Question: I want an extra description tag termed "Overview" for the product page under the nav nav-tabs class.
This is the complete Twig template code:
'''
<ul class="nav nav-tabs">
<li class="active"><a href="#tab-description" data-toggle="tab">{{ tab_description }}</a></li>
{% if attribute_groups %}
<li><a href="#tab-specification" data-toggle="tab">{{ tab_attribute }}</a></li>
{% endif %}
{% if review_status %}
<li><a href="#tab-review" data-toggle="tab">{{ tab_review }}</a></li>
{% endif %}
</ul>
<div class="tab-content">
<div class="tab-pane active" id="tab-description">{{ description }}</div>
{% if attribute_groups %}
<div class="tab-pane" id="tab-specification">
<table class="table table-bordered">
{% for attribute_group in attribute_groups %}
<thead>
<tr>
<td colspan="2"><strong>{{ attribute_group.name }}</strong></td>
</tr>
</thead>
<tbody>
{% for attribute in attribute_group.attribute %}
<tr>
<td>{{ attribute.name }}</td>
<td>{{ attribute.text }}</td>
</tr>
{% endfor %}
</tbody>
{% endfor %}
</table>
</div>
{% endif %}
{% if review_status %}
<div class="tab-pane" id="tab-review">
<form class="form-horizontal" id="form-review">
<div id="review"></div>
<h2>{{ text_write }}</h2>
{% if review_guest %}
<div class="form-group required">
<div class="col-sm-12">
<label class="control-label" for="input-name">{{ entry_name }}</label>
<input type="text" name="name" value="{{ customer_name }}" id="input-name" class="form-control" />
</div>
</div>
<div class="form-group required">
<div class="col-sm-12">
<label class="control-label" for="input-review">{{ entry_review }}</label>
<textarea name="text" rows="5" id="input-review" class="form-control"></textarea>
<div class="help-block">{{ text_note }}</div>
</div>
</div>
<div class="form-group required">
<div class="col-sm-12">
<label class="control-label">{{ entry_rating }}</label>
&nbsp;&nbsp;&nbsp; {{ entry_bad }}&nbsp;
<input type="radio" name="rating" value="1" />
&nbsp;
<input type="radio" name="rating" value="2" />
&nbsp;
<input type="radio" name="rating" value="3" />
&nbsp;
<input type="radio" name="rating" value="4" />
&nbsp;
<input type="radio" name="rating" value="5" />
&nbsp;{{ entry_good }}</div>
</div>
{{ captcha }}
<div class="buttons clearfix">
<div class="pull-right">
<button type="button" id="button-review" data-loading-text="{{ text_loading }}" class="btn btn-primary">{{ button_continue }}</button>
</div>
</div>
{% else %}
{{ text_login }}
{% endif %}
</form>
</div>
{% endif %}</div>
</div>
'''
With this code, the page looks like this:
I want one more tab there saying OVERVIEW with different content.
Can anyone help me out here with this?
P.S: I did read this: <URL>
But, I'm not sure where to find this piece of code (I've tried looking product TPL files as well).
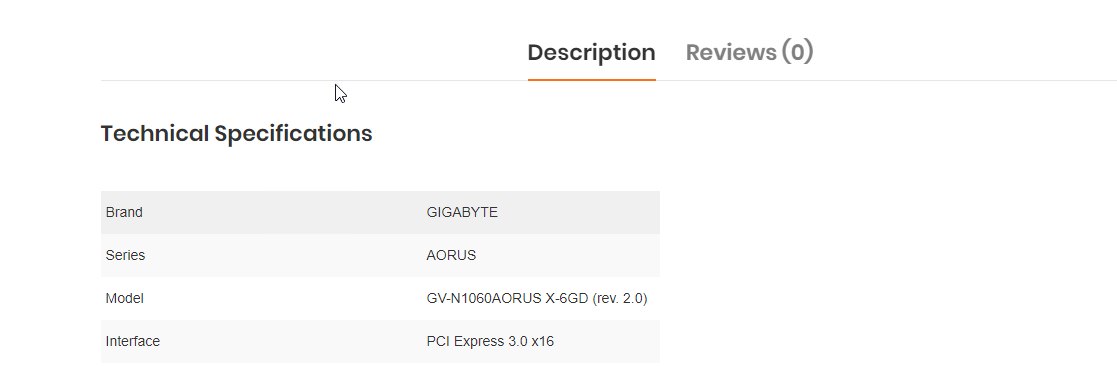
Answer: You Should try this its will add new tab name
'''
<ul class="nav nav-tabs">
<li class="active"><a href="#tab-description" data-toggle="tab">{{ tab_description }}</a></li>
{% if attribute_groups %}
<li><a href="#tab-specification" data-toggle="tab">{{ tab_attribute }}</a></li>
{% endif %}
{% if review_status %}
<li><a href="#tab-review" data-toggle="tab">{{ tab_review }}</a></li>
{% endif %}
<li><a href="#tab-overview" data-toggle="tab">Overview</a></li>
</ul>
<div class="tab-content">
<div class="tab-pane active" id="tab-description">{{ description }}</div>
{% if attribute_groups %}
<div class="tab-pane" id="tab-specification">
<table class="table table-bordered">
{% for attribute_group in attribute_groups %}
<thead>
<tr>
<td colspan="2"><strong>{{ attribute_group.name }}</strong></td>
</tr>
</thead>
<tbody>
{% for attribute in attribute_group.attribute %}
<tr>
<td>{{ attribute.name }}</td>
<td>{{ attribute.text }}</td>
</tr>
{% endfor %}
</tbody>
{% endfor %}
</table>
</div>
{% endif %}
{% if review_status %}
<div class="tab-pane" id="tab-review">
<form class="form-horizontal" id="form-review">
<div id="review"></div>
<h2>{{ text_write }}</h2>
{% if review_guest %}
<div class="form-group required">
<div class="col-sm-12">
<label class="control-label" for="input-name">{{ entry_name }}</label>
<input type="text" name="name" value="{{ customer_name }}" id="input-name" class="form-control" />
</div>
</div>
<div class="form-group required">
<div class="col-sm-12">
<label class="control-label" for="input-review">{{ entry_review }}</label>
<textarea name="text" rows="5" id="input-review" class="form-control"></textarea>
<div class="help-block">{{ text_note }}</div>
</div>
</div>
<div class="form-group required">
<div class="col-sm-12">
<label class="control-label">{{ entry_rating }}</label>
&nbsp;&nbsp;&nbsp; {{ entry_bad }}&nbsp;
<input type="radio" name="rating" value="1" />
&nbsp;
<input type="radio" name="rating" value="2" />
&nbsp;
<input type="radio" name="rating" value="3" />
&nbsp;
<input type="radio" name="rating" value="4" />
&nbsp;
<input type="radio" name="rating" value="5" />
&nbsp;{{ entry_good }}</div>
</div>
{{ captcha }}
<div class="buttons clearfix">
<div class="pull-right">
<button type="button" id="button-review" data-loading-text="{{ text_loading }}" class="btn btn-primary">{{ button_continue }}</button>
</div>
</div>
{% else %}
{{ text_login }}
{% endif %}
</form>
</div>
{% endif %}
<div class="tab-pane" id="tab-overview">
<h1>Overview</h1>
<!-- Your HTML and twig code here-->
</div>
</div>
'''
Output Image
<URL>